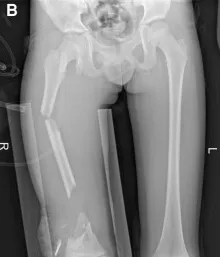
(B) Shows a plain radiograph of the femur, demonstrating a segmental fracture with significant bone loss in the right femoral diaphysis.
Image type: radiology (x_ray)